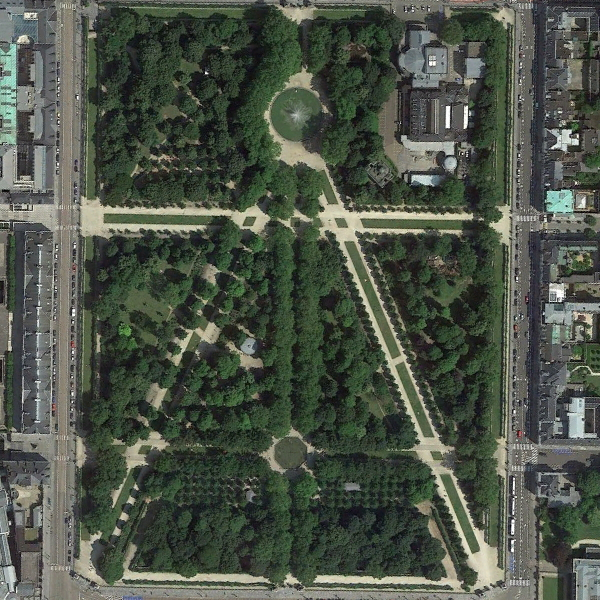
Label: Square